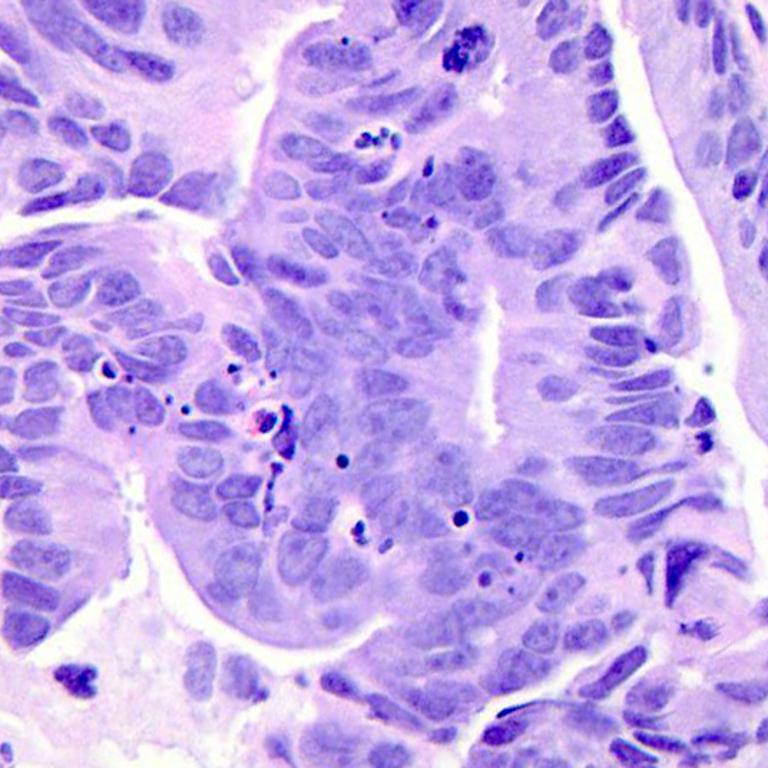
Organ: colon
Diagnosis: adenocarcinomas